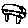
Label: car